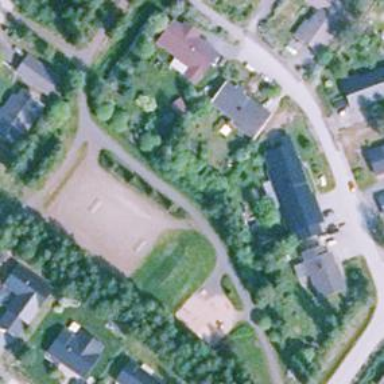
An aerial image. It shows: Playground area for leisure activities on the land.